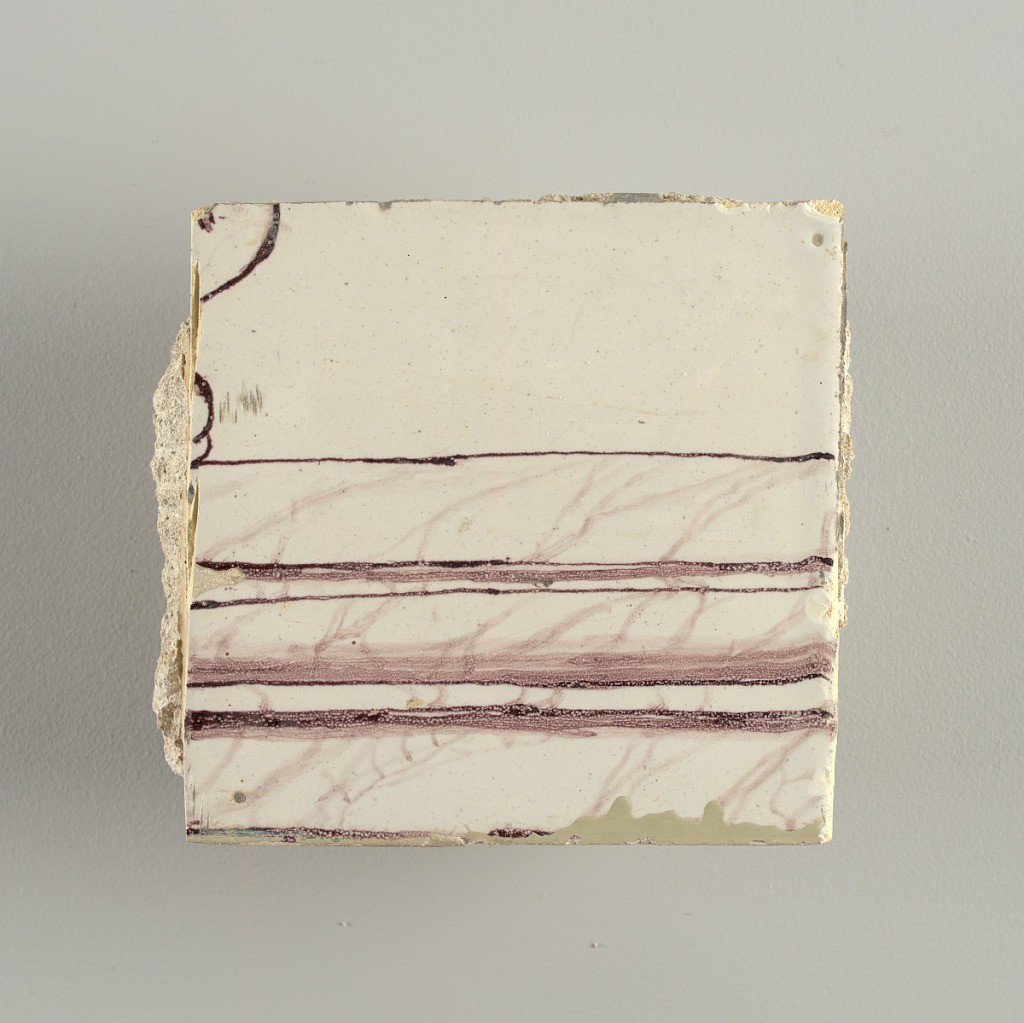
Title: Wall facing
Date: ca. 1725
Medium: tin-glazed earthenware, underglaze
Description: Running design for a frieze or a dado, composed of scrolls of foliage and strapwork, and four repeating motifs--a seated woman in a small upright oval medallion, a putto seated on a rocailled base, and strapwork in axial pattern.  The various panels, A to F, show various repeats of the same design, all being five tiles high and a varying number of tiles wide.